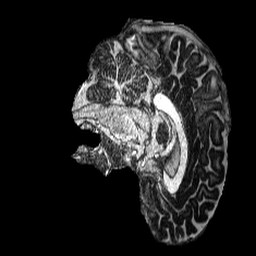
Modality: MP2RAGE
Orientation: sagittal